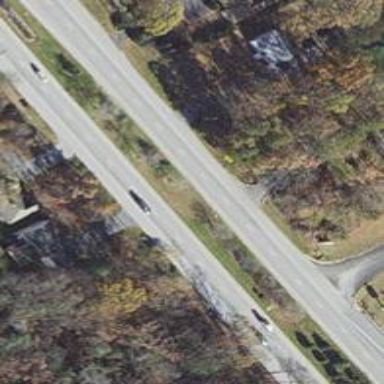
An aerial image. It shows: Asphalt road designated as trunk highway.